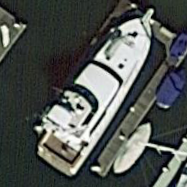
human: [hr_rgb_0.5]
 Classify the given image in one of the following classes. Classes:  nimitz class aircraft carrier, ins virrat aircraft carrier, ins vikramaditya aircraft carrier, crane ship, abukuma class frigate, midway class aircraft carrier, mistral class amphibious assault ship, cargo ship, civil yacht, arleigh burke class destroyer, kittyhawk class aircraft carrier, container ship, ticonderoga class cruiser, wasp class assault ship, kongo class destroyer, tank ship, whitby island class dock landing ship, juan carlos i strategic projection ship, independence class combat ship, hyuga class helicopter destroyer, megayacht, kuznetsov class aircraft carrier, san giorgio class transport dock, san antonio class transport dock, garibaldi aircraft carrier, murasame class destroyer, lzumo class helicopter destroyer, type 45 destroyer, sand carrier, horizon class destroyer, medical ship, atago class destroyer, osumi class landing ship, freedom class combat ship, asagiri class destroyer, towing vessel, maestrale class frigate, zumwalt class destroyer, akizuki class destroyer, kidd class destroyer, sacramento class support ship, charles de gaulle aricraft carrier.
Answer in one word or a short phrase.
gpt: Civil yacht